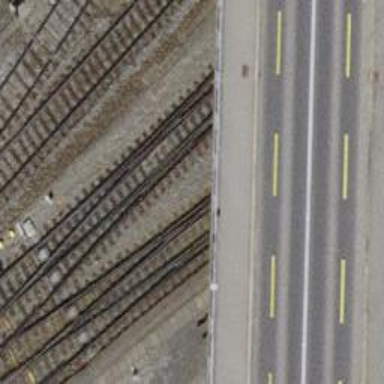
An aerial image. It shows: Railway switch.